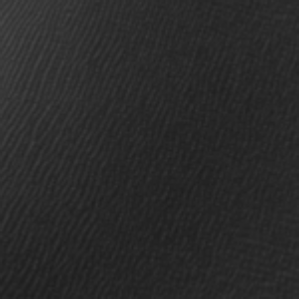
Label: frost